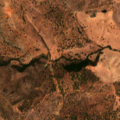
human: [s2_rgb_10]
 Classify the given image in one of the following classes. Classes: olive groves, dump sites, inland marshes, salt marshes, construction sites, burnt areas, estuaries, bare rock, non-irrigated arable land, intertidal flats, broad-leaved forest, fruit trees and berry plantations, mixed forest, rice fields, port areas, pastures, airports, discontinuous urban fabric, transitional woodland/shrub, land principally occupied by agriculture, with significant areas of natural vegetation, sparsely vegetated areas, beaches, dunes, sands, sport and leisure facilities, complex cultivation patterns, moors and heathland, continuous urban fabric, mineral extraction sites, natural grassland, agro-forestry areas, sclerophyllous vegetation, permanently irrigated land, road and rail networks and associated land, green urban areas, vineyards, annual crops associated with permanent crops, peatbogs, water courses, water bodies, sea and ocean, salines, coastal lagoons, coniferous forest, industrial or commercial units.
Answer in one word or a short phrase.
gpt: non-irrigated arable land, pastures, agro-forestry areas, broad-leaved forest